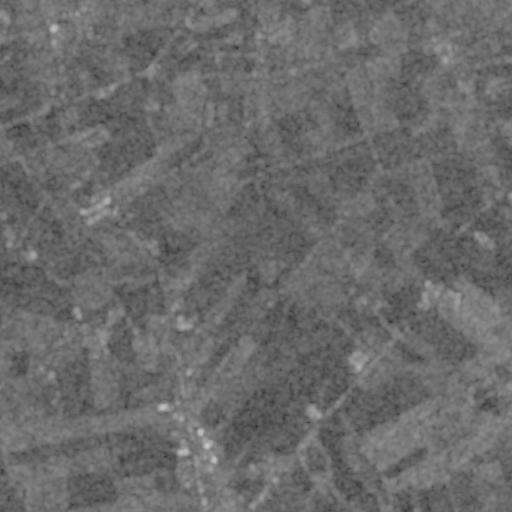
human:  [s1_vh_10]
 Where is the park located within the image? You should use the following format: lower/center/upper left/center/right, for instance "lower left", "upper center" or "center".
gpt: The park is located in the lower left of the image.
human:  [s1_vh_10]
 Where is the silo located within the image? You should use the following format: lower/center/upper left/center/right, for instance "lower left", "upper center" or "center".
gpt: The silo is located in the center of the image.
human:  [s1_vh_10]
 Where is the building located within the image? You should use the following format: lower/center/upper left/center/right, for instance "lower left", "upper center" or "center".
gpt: There is no building in the image.

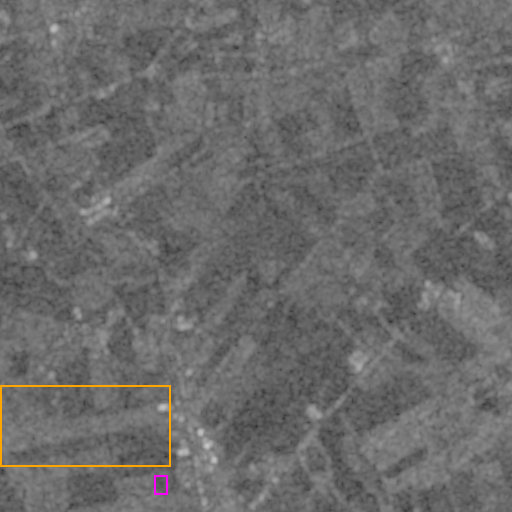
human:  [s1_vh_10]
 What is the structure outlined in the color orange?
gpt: The structure outlined in orange is a crop field.
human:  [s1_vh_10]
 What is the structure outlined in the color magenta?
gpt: The structure outlined in magenta is a park.
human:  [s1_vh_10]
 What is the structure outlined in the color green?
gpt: There is no green outline.